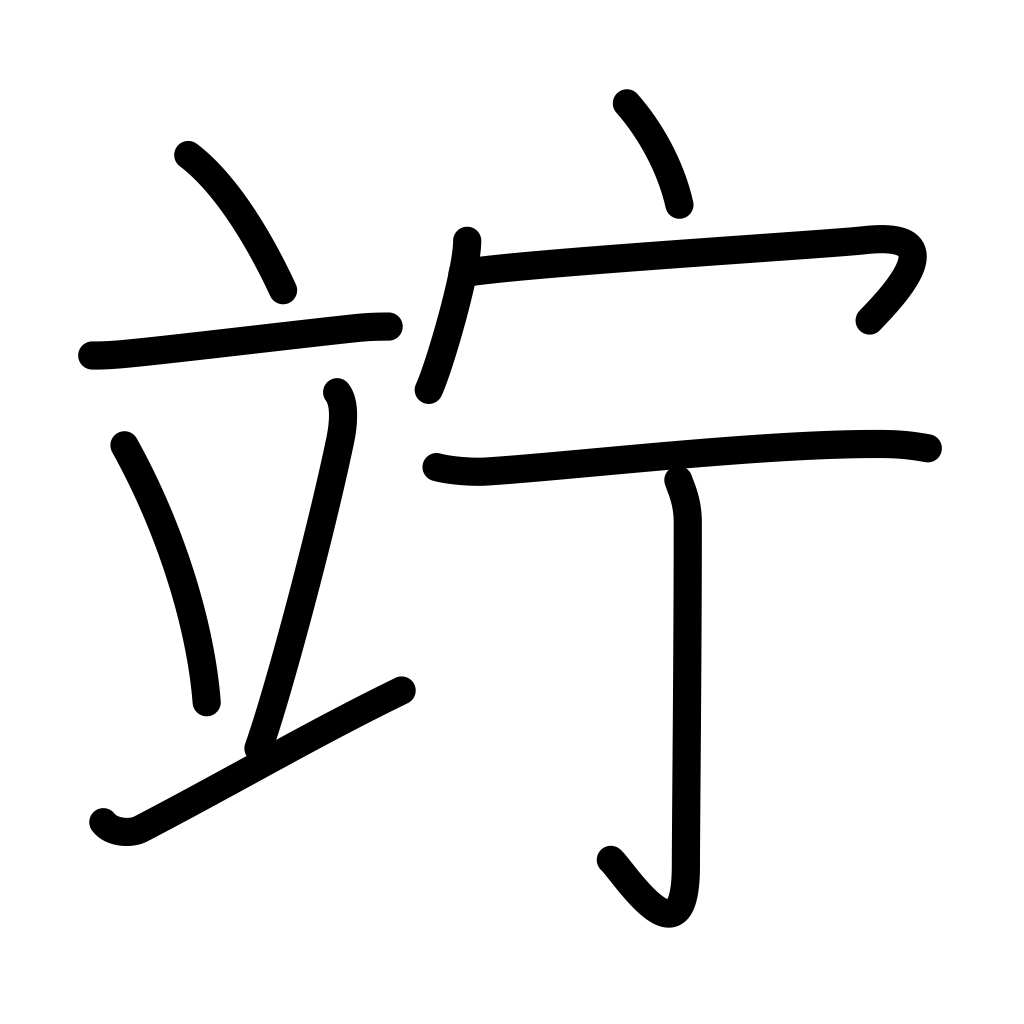
Meaning: stop, linger